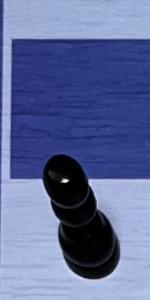
Label: Pawn_Black